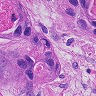
Metastatic tissue present: yes